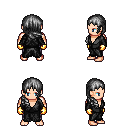
a pixel art fantasy rpg character, male body template, human, light skin, gray robe, metal pants, gray right-swept hairstyle, gold gloves, four views (front, back, left, right), 2x2 character sprite sheet, small pixel art, hard edges, no anti-aliasing